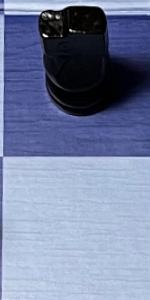
Label: Empty